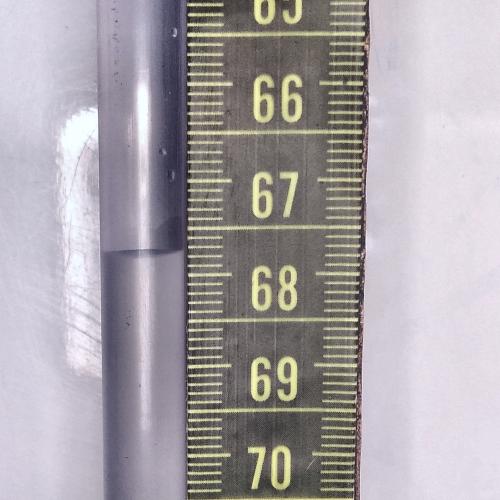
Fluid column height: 67.7 cm